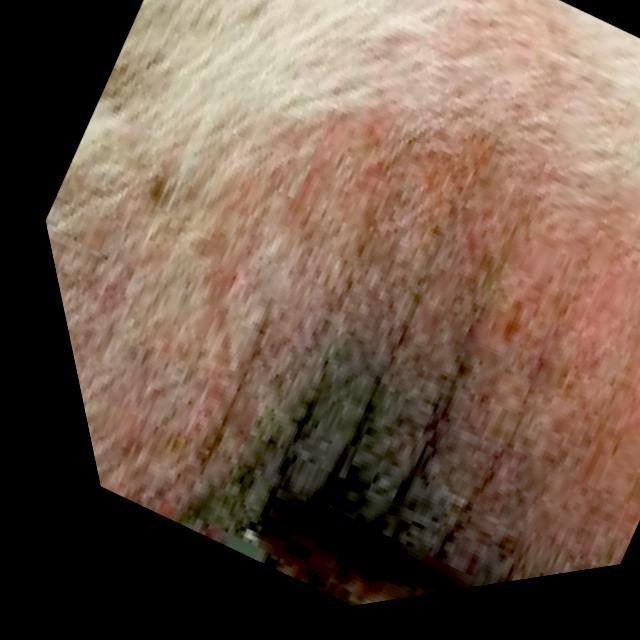
Canine fungal skin infection — characterized by alopecia, scaling, crusting, and circular lesions. Common agents include Malassezia and Candida species.